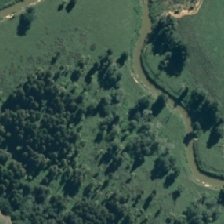
Land cover: broadleaved_indigenous_hardwood